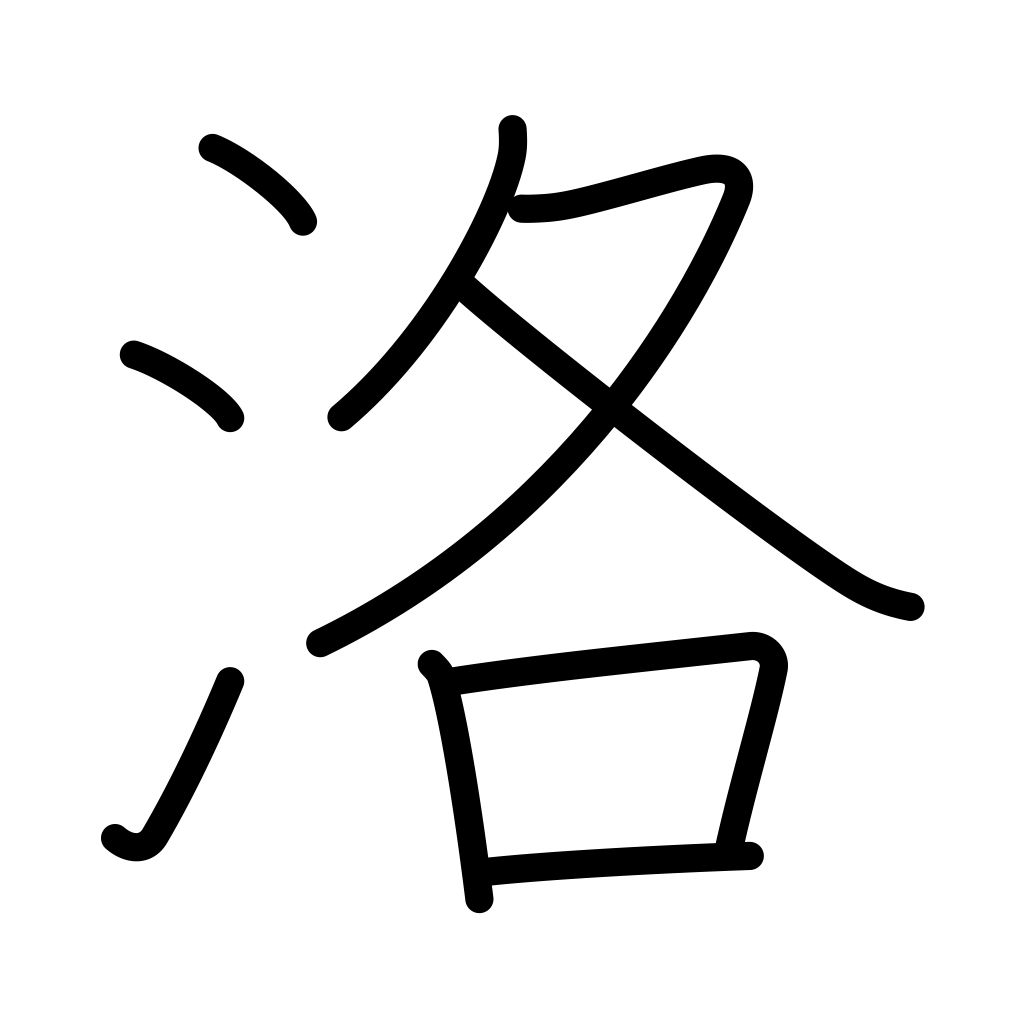
Meaning: Kyoto, the capital